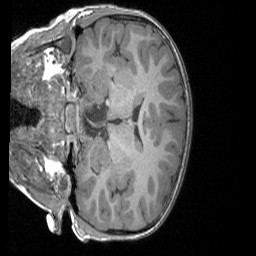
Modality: T1w
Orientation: coronal
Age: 7
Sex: male
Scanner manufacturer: siemens
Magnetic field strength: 3 T
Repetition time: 1.65 s
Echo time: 0.00203 s